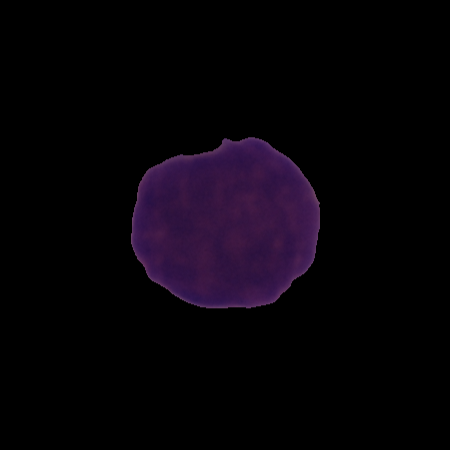
Label: cancer